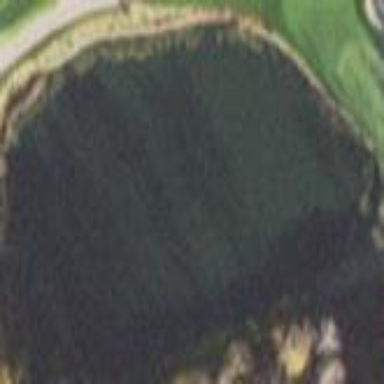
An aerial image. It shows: Water hazard on golf course. The hazard is natural water feature.